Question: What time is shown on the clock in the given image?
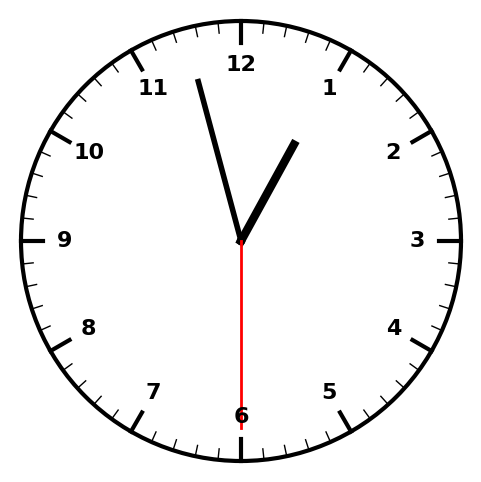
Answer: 12:57:30